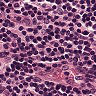
Metastatic tissue present: no